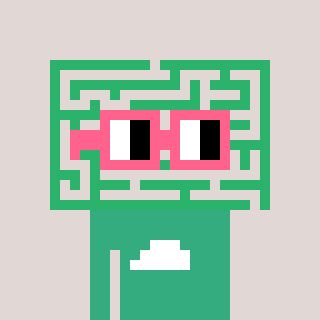
a pixel art character with square pink glasses, a maze-shaped head and a teal-colored body on a warm background